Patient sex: M
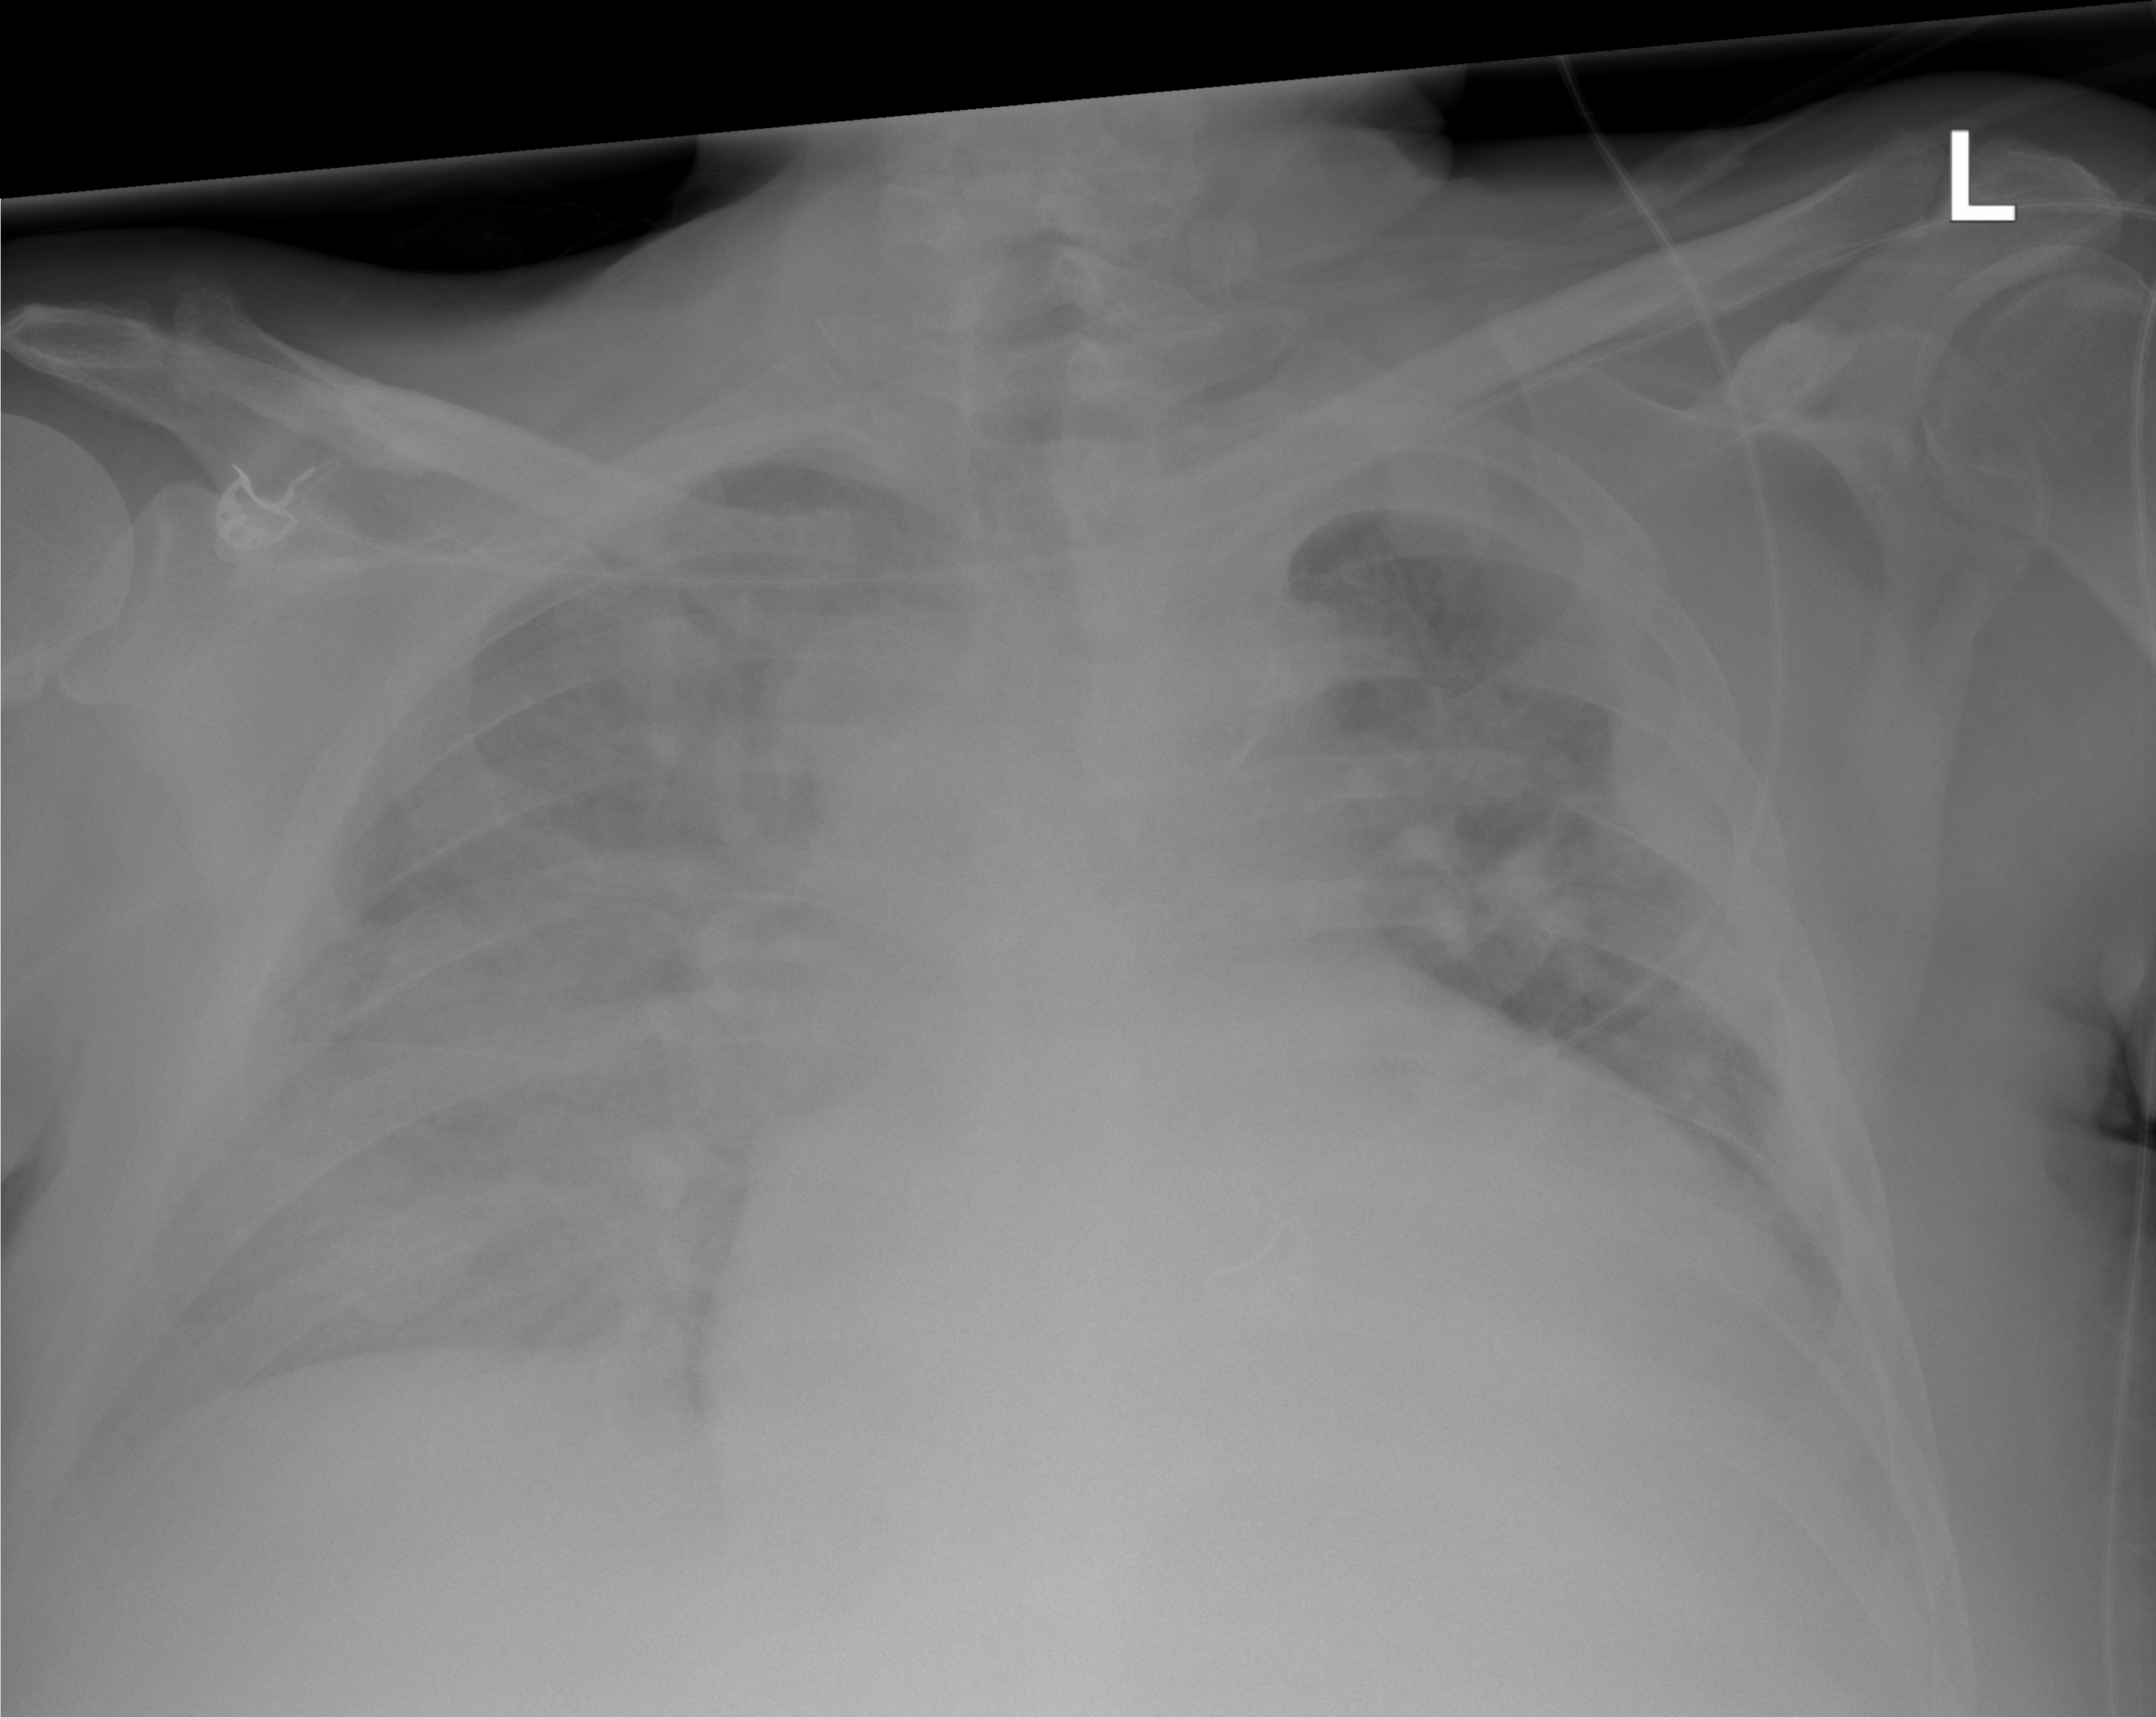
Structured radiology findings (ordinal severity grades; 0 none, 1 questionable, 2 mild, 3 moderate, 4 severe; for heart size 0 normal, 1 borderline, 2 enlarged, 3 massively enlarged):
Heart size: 2
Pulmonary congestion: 3
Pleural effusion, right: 2
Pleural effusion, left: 3
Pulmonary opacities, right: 3
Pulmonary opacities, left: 2
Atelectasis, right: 3
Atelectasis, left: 2